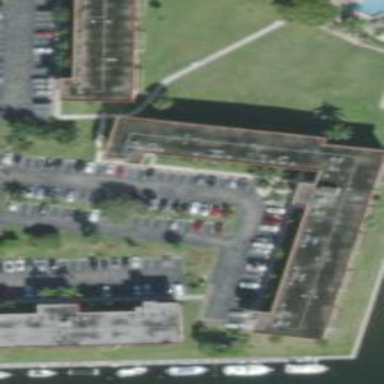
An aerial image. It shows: Parking area with surface.